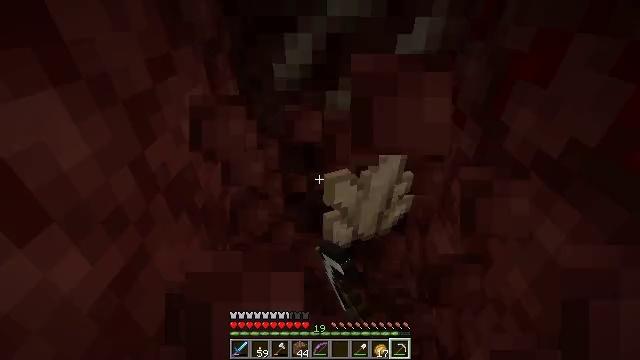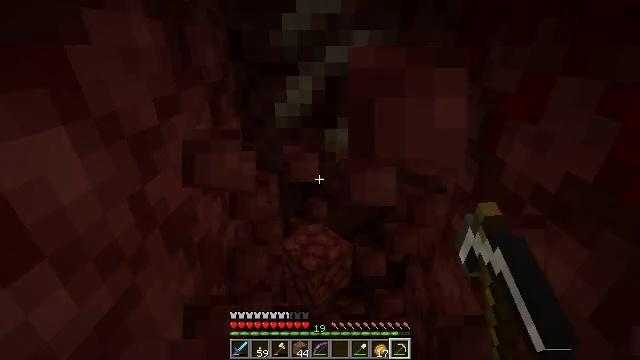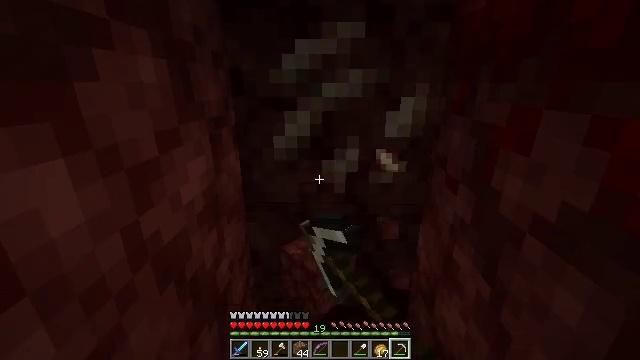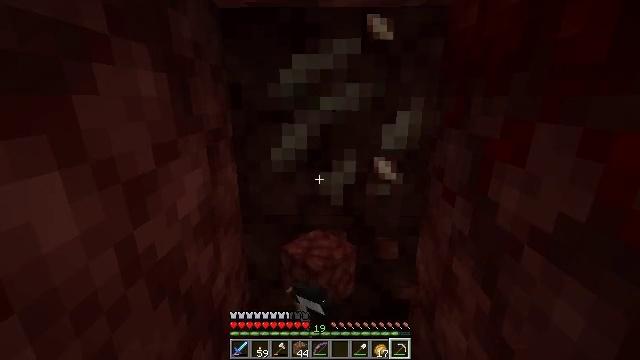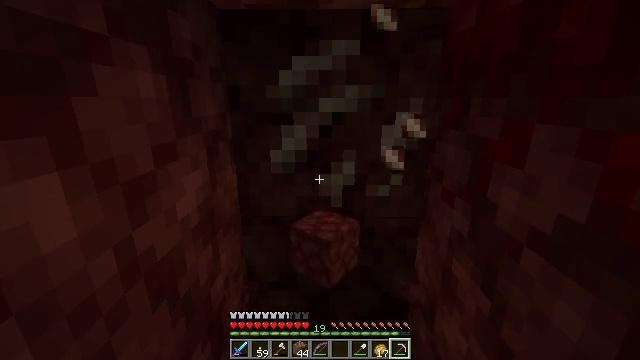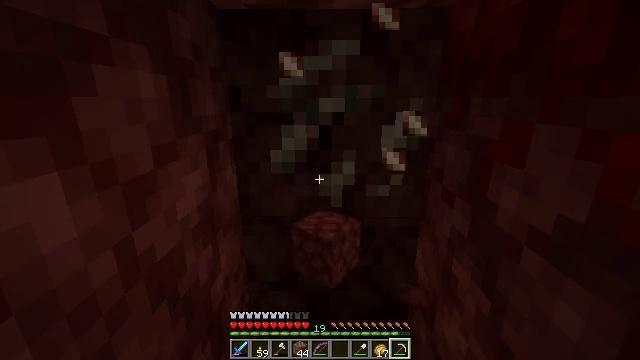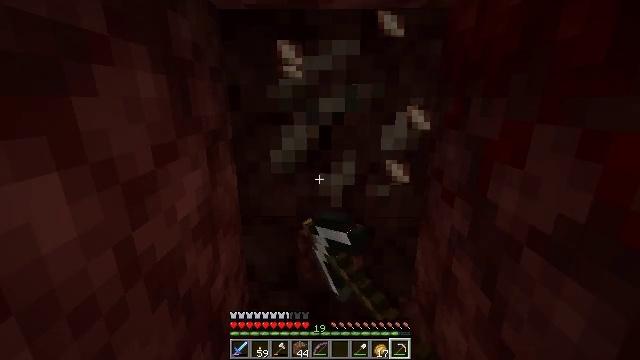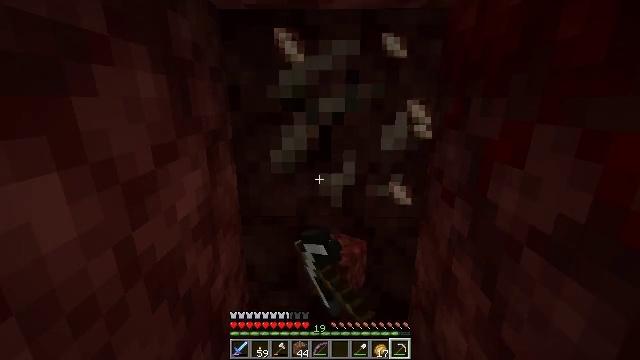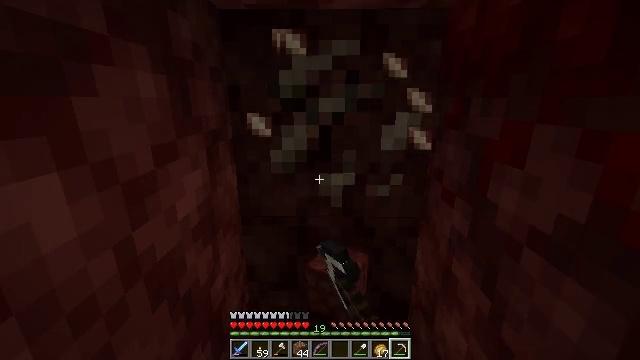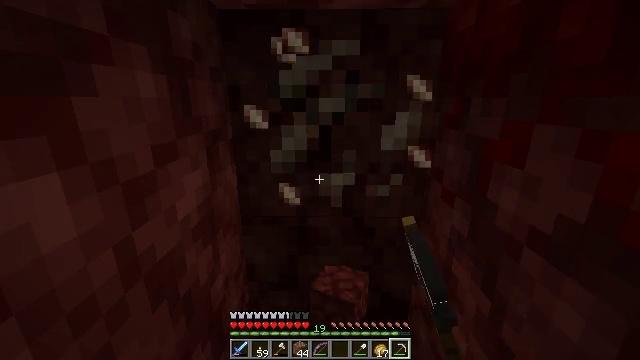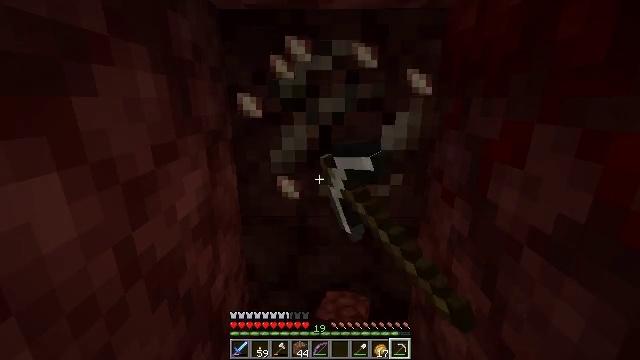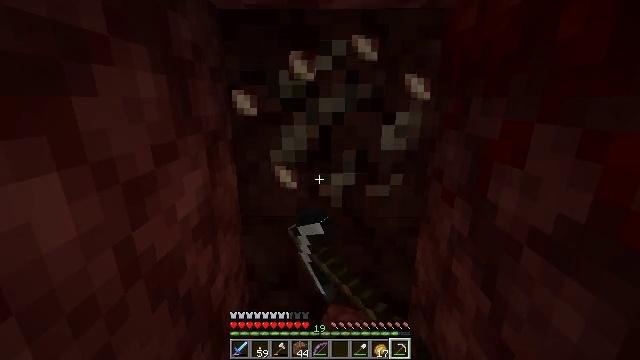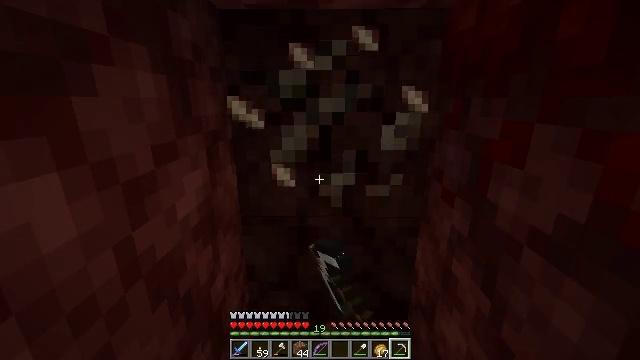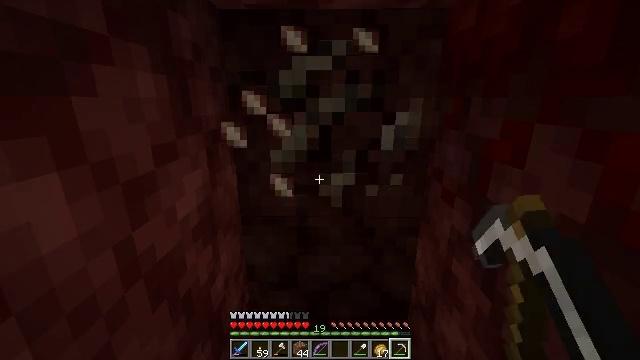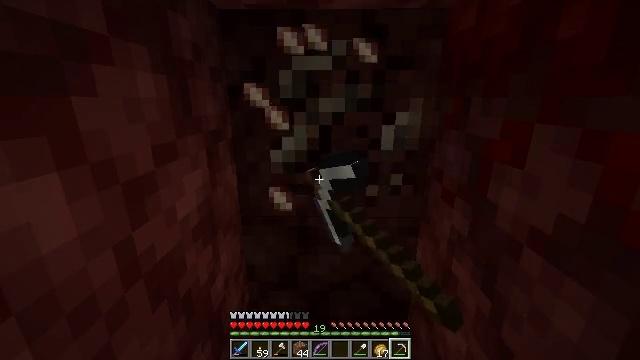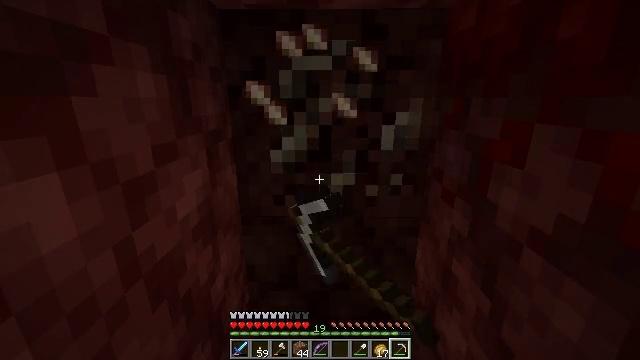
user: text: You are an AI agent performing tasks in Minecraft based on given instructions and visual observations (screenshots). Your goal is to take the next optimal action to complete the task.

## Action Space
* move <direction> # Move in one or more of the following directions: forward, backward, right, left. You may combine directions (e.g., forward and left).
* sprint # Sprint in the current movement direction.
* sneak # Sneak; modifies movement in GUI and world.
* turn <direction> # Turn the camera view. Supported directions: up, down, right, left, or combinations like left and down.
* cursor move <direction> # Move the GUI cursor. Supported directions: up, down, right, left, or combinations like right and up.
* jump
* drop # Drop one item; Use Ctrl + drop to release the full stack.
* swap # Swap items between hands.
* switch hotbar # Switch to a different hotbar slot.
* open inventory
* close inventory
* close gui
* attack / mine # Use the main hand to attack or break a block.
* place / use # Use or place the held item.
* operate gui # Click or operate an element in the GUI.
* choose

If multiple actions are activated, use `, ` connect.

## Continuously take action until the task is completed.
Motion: motion action
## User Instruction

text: Mine nether quartz ore in the Nether.
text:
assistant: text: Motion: turn up, attack / mine
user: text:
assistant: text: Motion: turn up, attack / mine
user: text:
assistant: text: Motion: turn up, attack / mine
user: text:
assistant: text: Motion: attack / mine
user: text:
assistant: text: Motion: attack / mine
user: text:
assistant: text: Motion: attack / mine
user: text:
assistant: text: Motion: attack / mine
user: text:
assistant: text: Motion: attack / mine
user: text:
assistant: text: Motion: attack / mine
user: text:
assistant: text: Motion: attack / mine
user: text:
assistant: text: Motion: attack / mine
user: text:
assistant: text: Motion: attack / mine
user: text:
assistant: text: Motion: attack / mine
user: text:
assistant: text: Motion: attack / mine
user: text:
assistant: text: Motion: attack / mine
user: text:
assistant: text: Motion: attack / mine
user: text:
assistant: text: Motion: attack / mine
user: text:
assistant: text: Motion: attack / mine
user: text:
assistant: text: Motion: attack / mine
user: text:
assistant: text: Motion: attack / mine
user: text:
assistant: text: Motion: attack / mine
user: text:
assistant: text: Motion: attack / mine